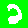
Digit: 2